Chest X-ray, AP view. Patient: 52 years old, sex M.
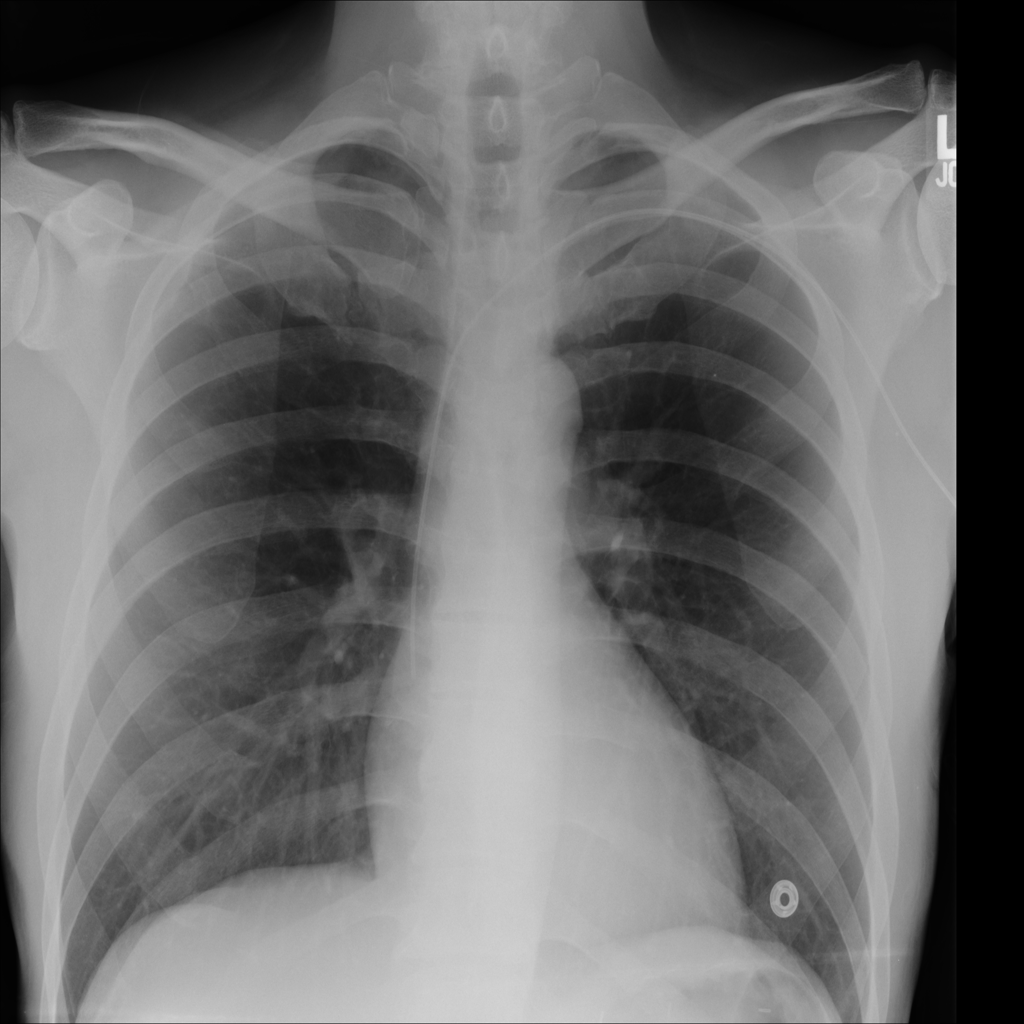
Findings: No Finding